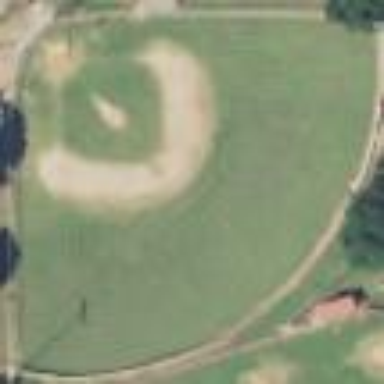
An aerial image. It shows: Baseball pitch for leisure land activities.